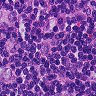
Metastatic tissue present: yes